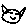
Label: cat